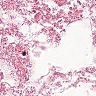
Metastatic tissue present: no